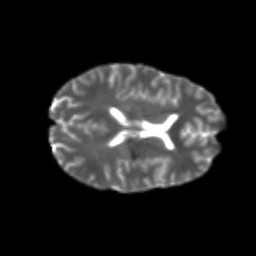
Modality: T2w
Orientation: axial
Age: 22
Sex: female
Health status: healthy
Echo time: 0.074 s